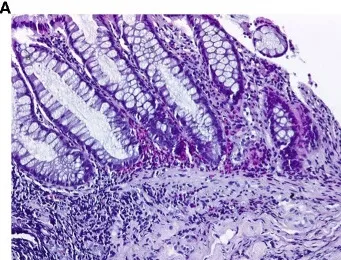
Eosinophilic colitis, histological section. Photography with objective at 200X. Biopsy was fixed in formalin, embedded in paraffin and stained with hematoxylin-eosin. (A) Colonic mucosa with numerous eosinophils infiltrating the lamina propria, of which some with an intraepithelial localization. Polymorphonuclear leukocytes and eosinophils are also seen infiltrating the muscularis mucosa.
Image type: pathology (h&e)